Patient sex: F
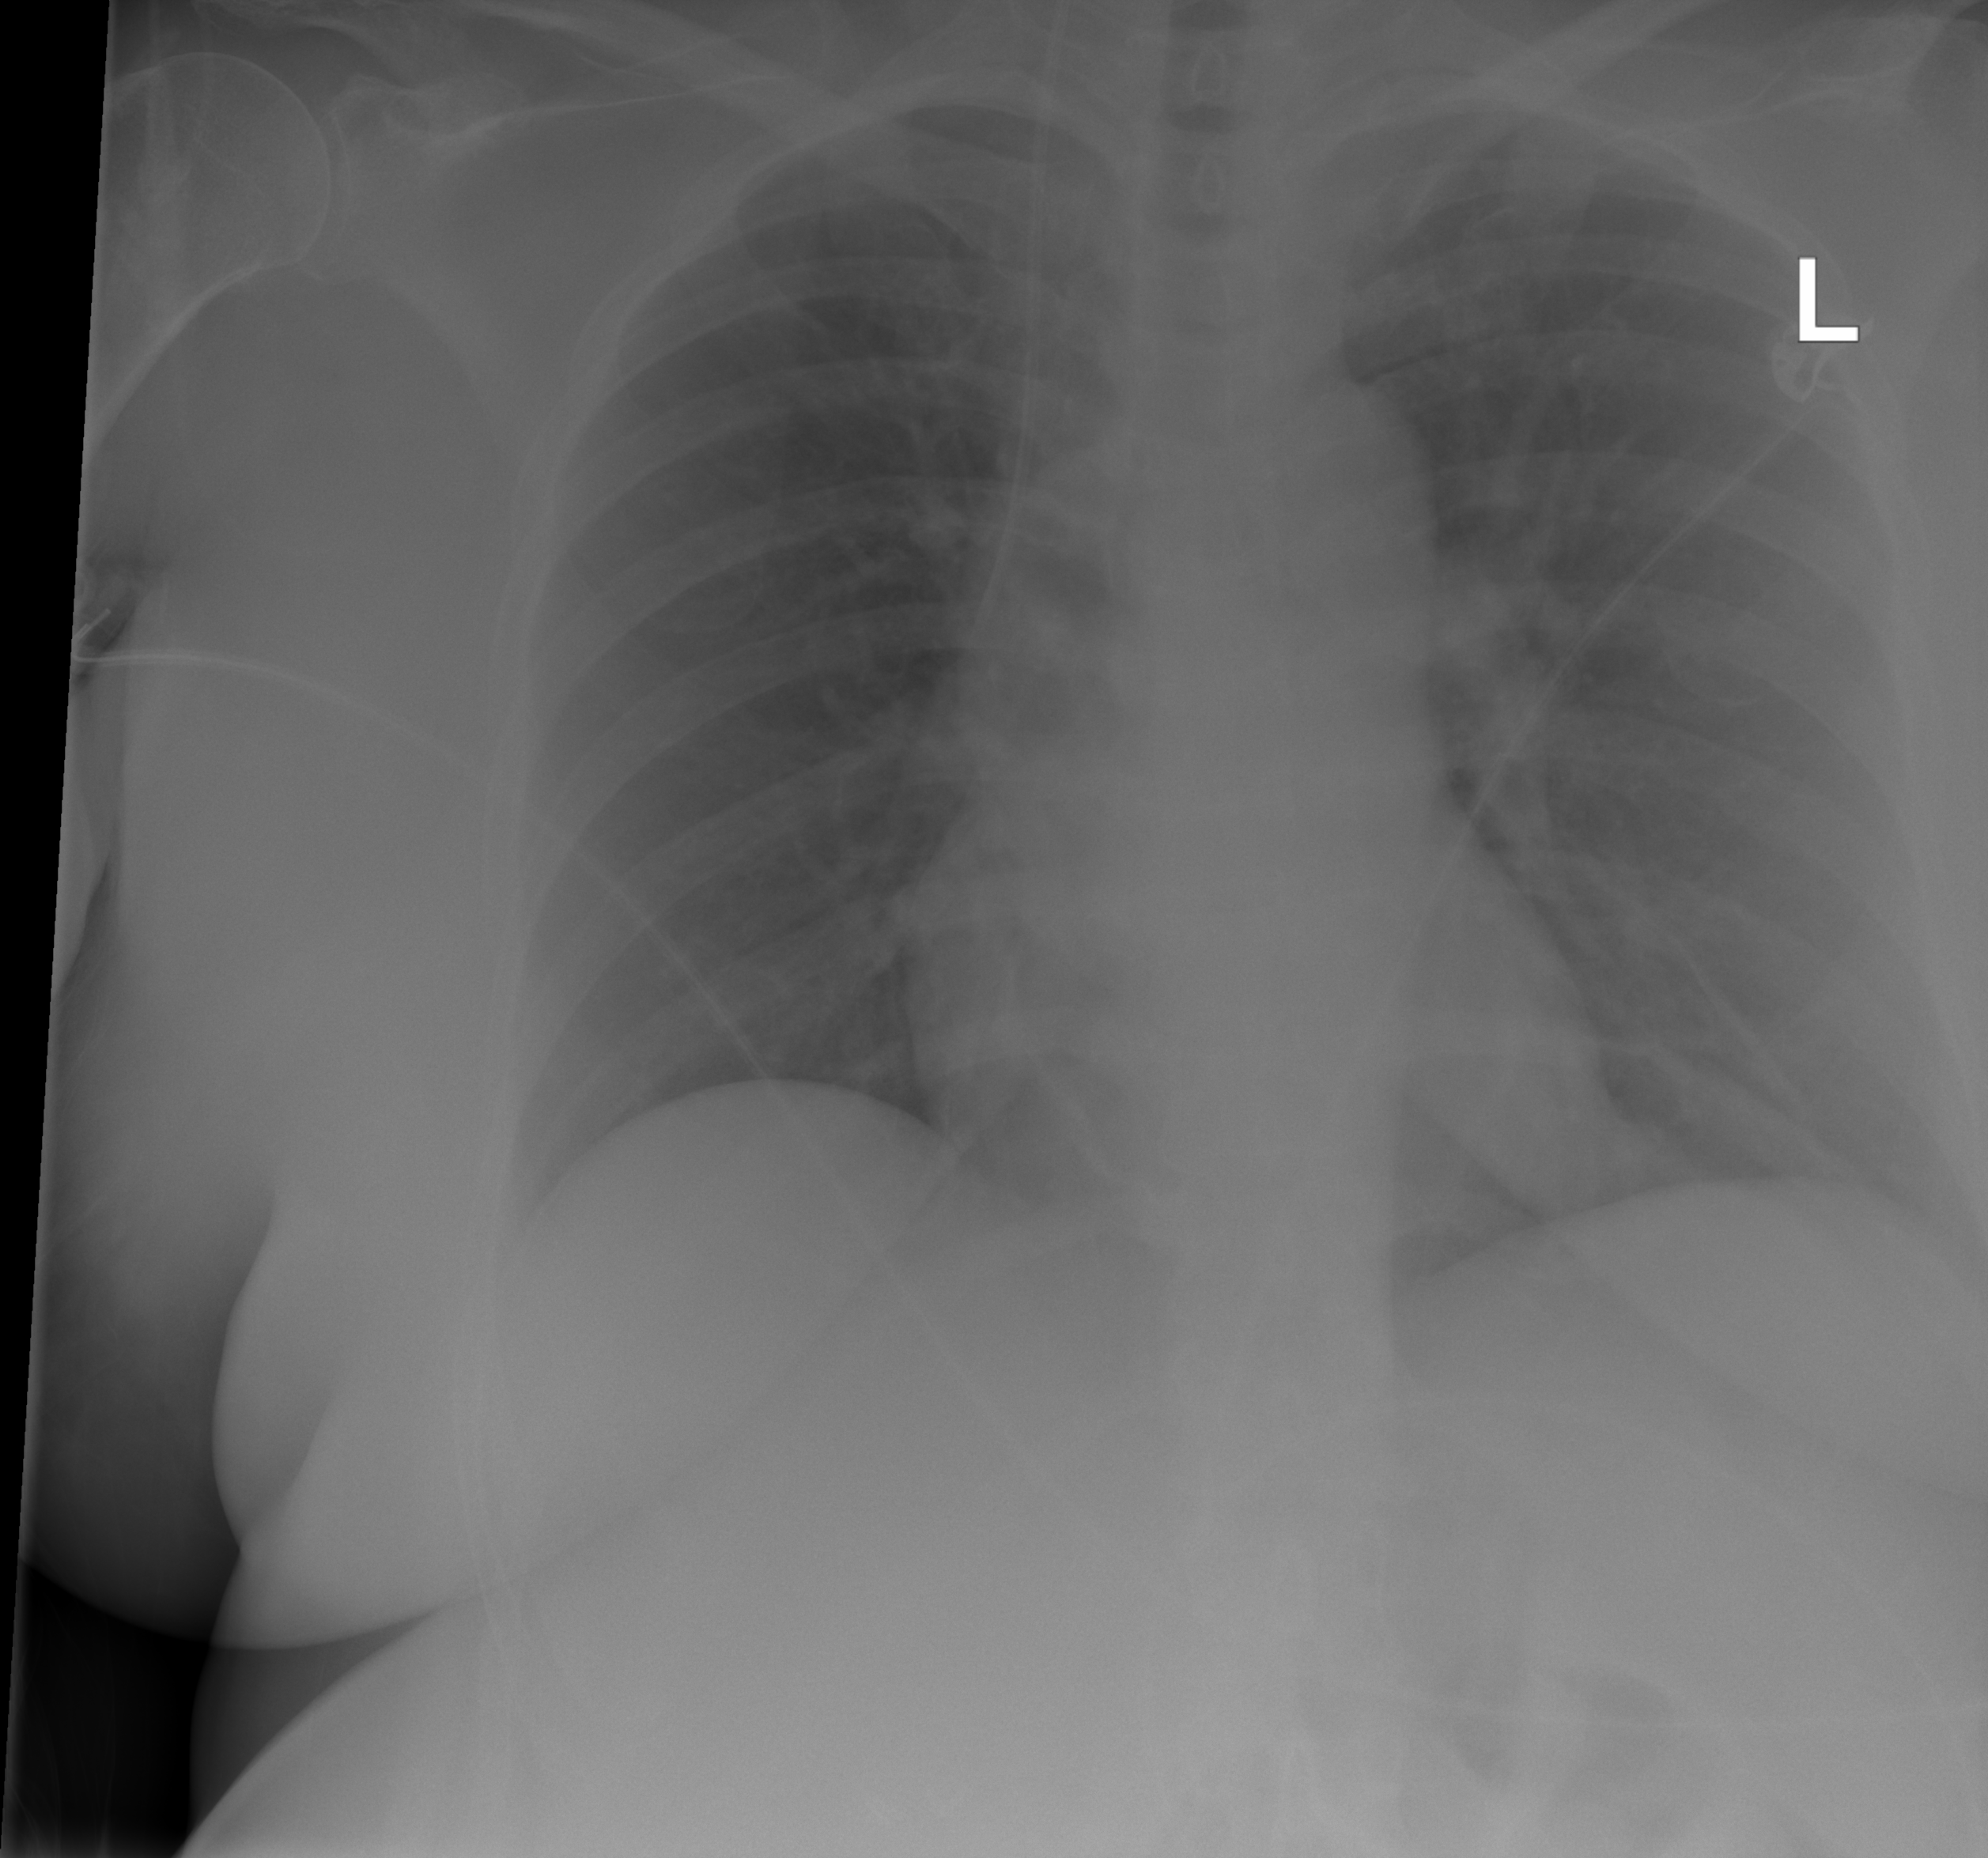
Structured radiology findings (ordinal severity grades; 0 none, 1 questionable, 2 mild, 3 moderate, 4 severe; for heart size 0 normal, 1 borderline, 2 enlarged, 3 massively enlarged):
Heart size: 0
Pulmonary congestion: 0
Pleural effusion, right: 0
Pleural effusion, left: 0
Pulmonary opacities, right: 0
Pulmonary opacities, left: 0
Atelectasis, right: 0
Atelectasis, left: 2